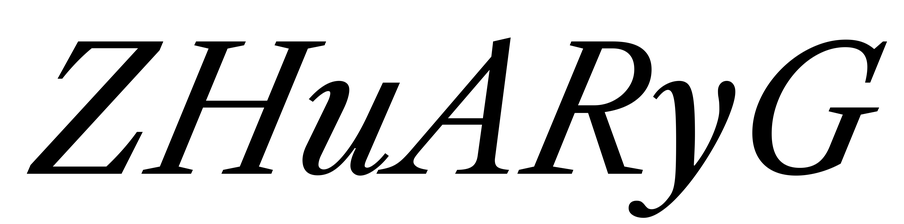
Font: LibreCaslonText-Italic_Italic